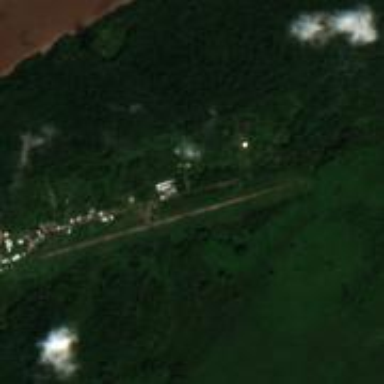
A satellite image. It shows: Runway at airport.